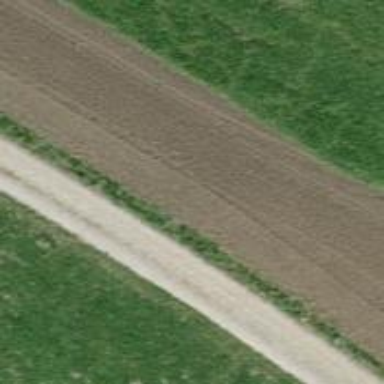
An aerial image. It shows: Track with fine gravel surface. The track type is grade 2.